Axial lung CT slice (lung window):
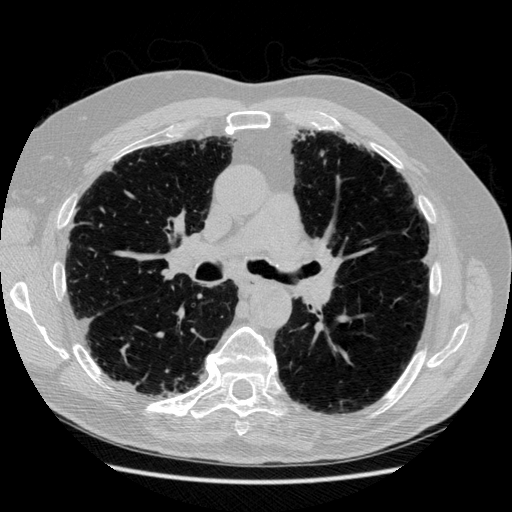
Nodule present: no